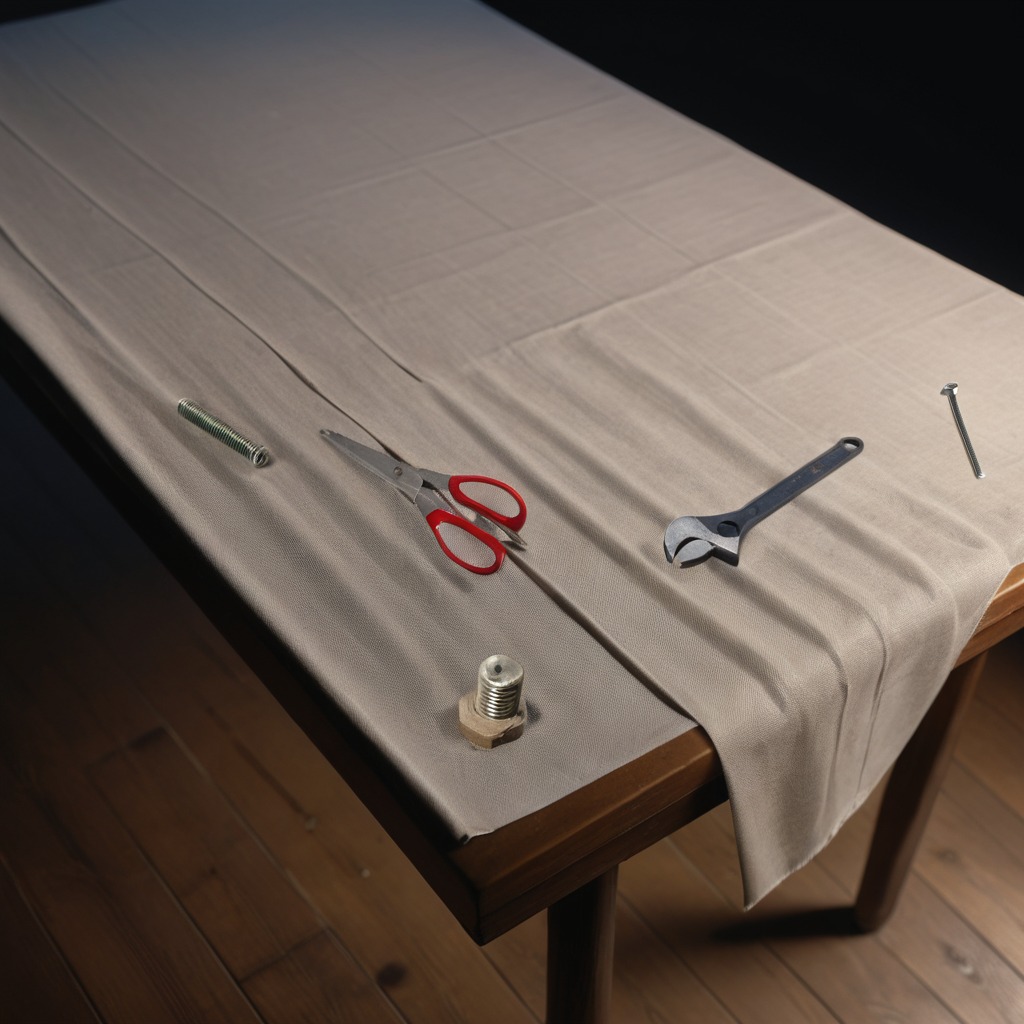
A metal machine screw, an iron nail, a coiled metal spring, a pair of scissors, and a wrench are lying on the wooden table.